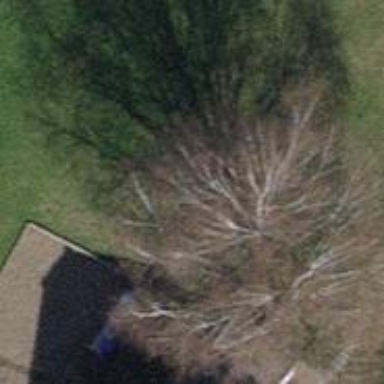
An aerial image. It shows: Needle-leaved tree in natural setting.